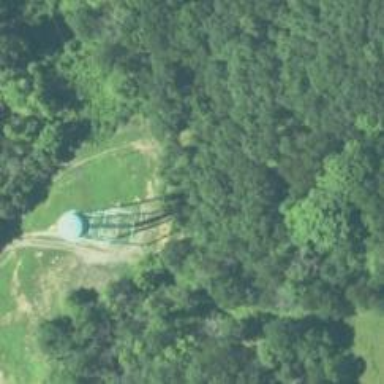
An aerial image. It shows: Water tower that is man-made.